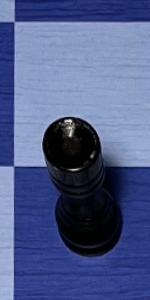
Label: Rook_Black